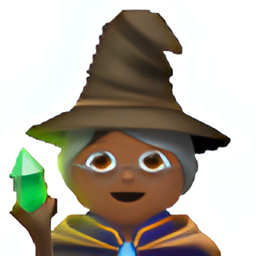
Name: woman mage medium dark skin tone
Emoji: 🧙🏾‍♀️
Group: People & Body
Sub-group: person-fantasy